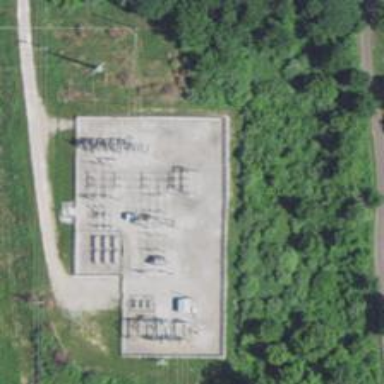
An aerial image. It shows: Switch used for power control.